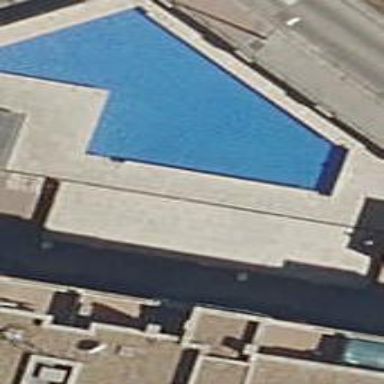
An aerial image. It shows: Swimming pool located in leisure land.